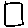
Label: square